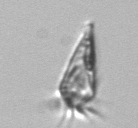
Label: Paratontonia_gracillima